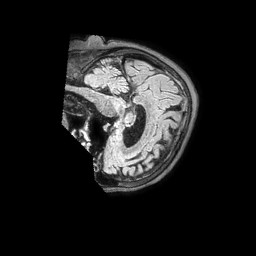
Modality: FLAIR
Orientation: sagittal
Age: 84
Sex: female
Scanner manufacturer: philips
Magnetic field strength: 1.5 T
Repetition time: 4.8 s
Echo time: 0.327 s